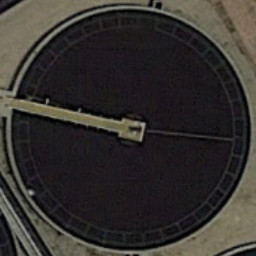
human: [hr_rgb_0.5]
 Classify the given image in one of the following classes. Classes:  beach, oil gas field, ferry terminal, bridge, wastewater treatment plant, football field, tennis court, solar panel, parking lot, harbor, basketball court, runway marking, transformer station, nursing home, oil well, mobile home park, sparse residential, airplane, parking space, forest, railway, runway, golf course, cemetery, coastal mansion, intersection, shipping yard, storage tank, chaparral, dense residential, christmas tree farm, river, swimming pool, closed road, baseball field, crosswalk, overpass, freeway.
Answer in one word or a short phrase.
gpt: wastewater treatment plant